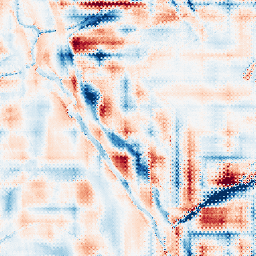
Category: wavelet
Decomposition family: wavelet_reverse_biorthogonal
Decomposition parameters: wavelet: rbio2.4
level: 5
Upsampling method: regularized
Upsampling parameters: scale: 2
lambda_reg: 0.1
Upsampling scale: 2